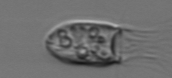
Label: Balanion